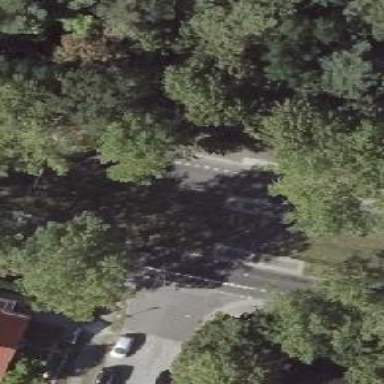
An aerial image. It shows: Unmarked road crossing.